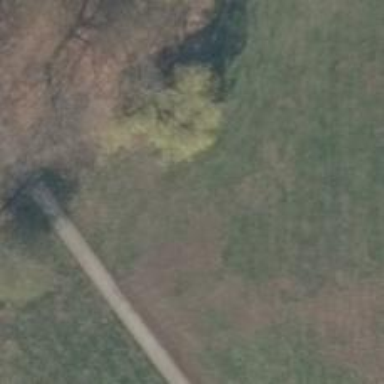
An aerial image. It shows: Disc golf hole.